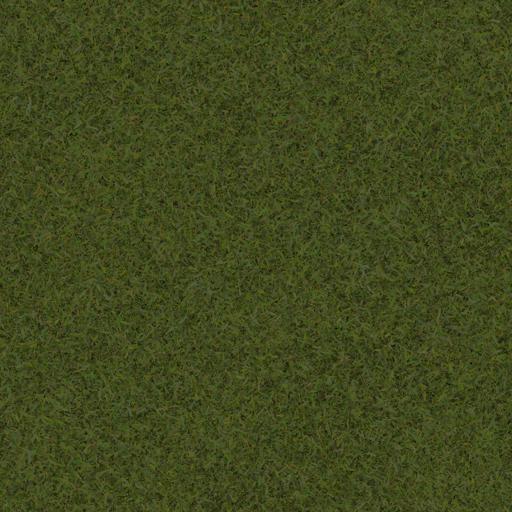
Tags: grass green ground